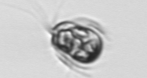
Label: Mesodinium